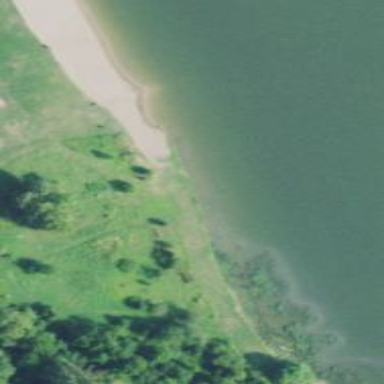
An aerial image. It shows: Dog park located on beach.